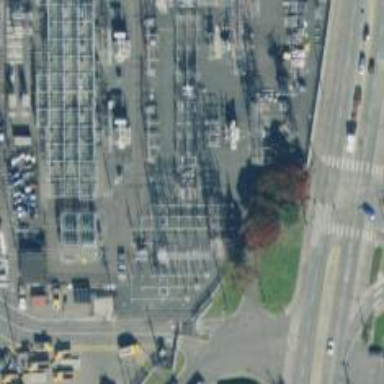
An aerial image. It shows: Switch used for power control.